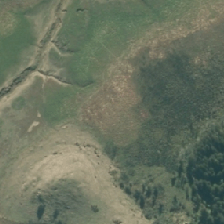
Land cover: herbaceous_freshwater_vege